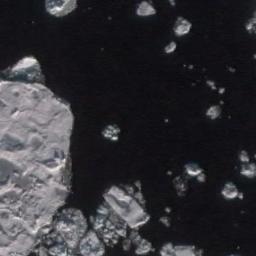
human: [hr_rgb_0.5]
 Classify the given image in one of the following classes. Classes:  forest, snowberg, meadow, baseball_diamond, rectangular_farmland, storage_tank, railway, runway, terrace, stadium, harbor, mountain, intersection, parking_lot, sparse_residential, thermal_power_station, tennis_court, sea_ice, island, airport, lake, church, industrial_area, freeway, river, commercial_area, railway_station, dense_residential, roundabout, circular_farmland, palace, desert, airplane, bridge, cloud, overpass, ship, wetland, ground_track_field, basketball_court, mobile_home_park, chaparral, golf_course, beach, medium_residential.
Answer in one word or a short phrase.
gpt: sea_ice